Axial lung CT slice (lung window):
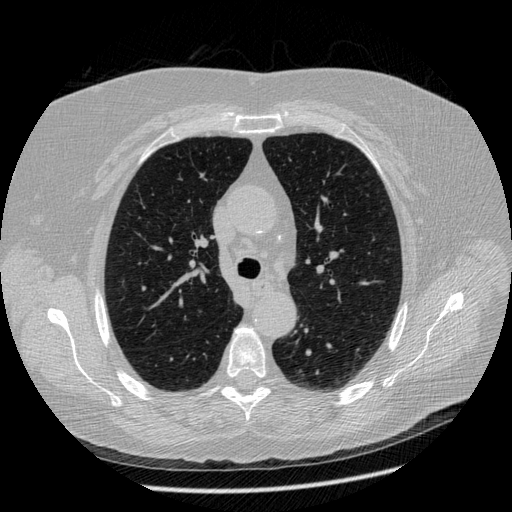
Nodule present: no